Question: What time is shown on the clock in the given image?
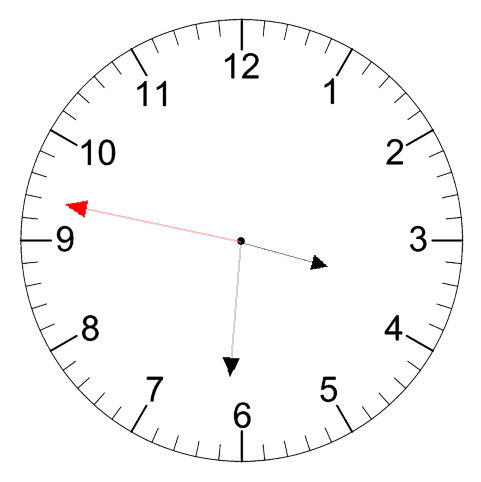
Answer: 03:30:47